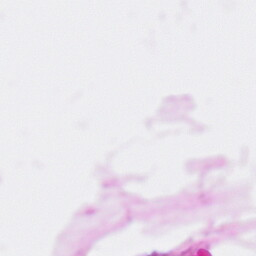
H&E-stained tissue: Pancreatic